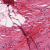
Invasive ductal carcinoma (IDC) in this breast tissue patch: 0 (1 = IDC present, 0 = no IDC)